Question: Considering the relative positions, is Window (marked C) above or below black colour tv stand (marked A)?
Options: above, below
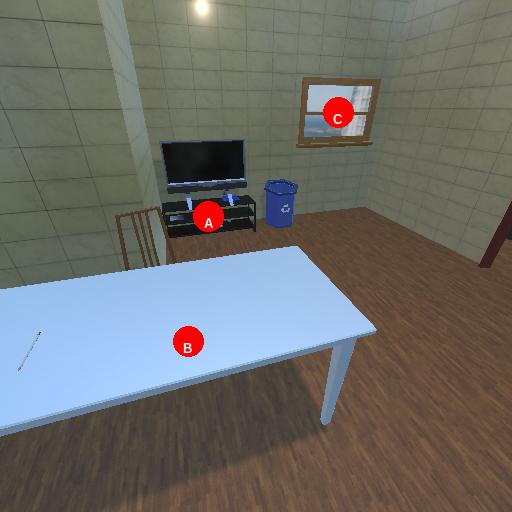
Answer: above